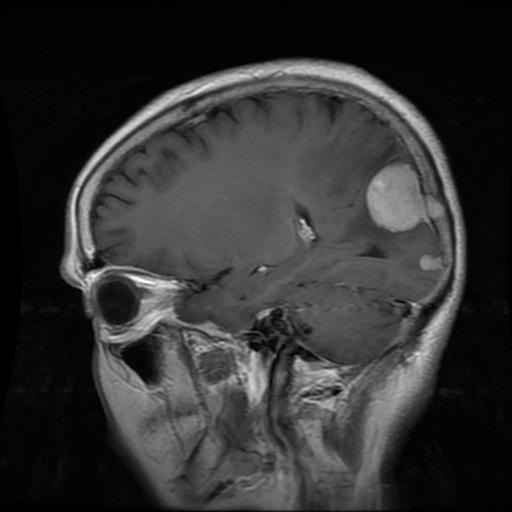
Label: meningioma